Question: I have two 'UIViews', both of which obviously have 'CGRects' each. One 'UIView' fills the screen whereas the other just fills part of it in the middle. I have the 'CGRect' of the smaller 'UIView', but how can I get the 'CGRect' of the one outside of it - excluding the size of the smaller one so that the background can be dimmed, but not the content of the inner 'UIView'?
This is what my 'UIViewController' looks like so you can get a better idea of what I'm trying to do:

I want to dim the 'UIView', not the inner one - but I don't have the CGRect of the outer one 'UIView' so I've had to do it the other way around for now.
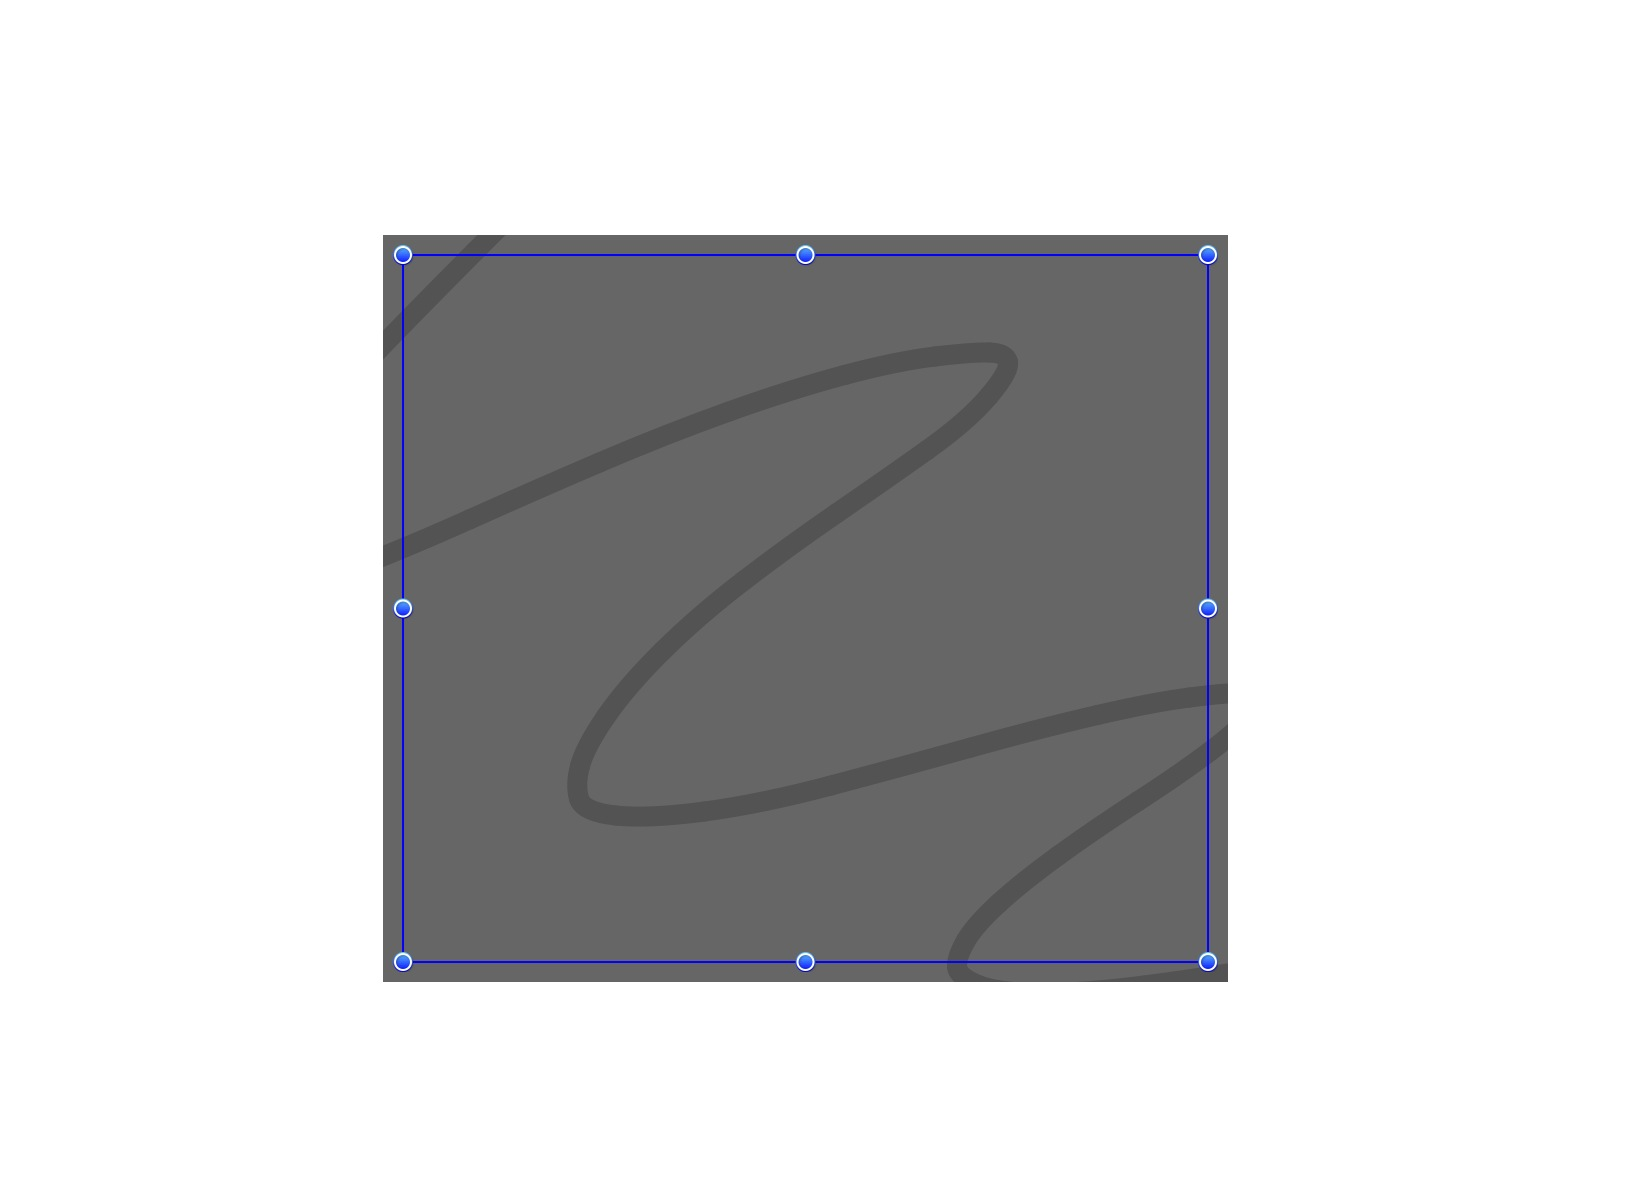
Answer: A CGRect is a square size. If you want to know the outer aria you need to compute 4 CGRects. The top, left, right and bottom space.